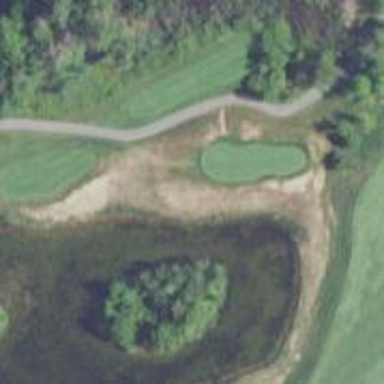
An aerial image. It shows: Pathway for golfing.